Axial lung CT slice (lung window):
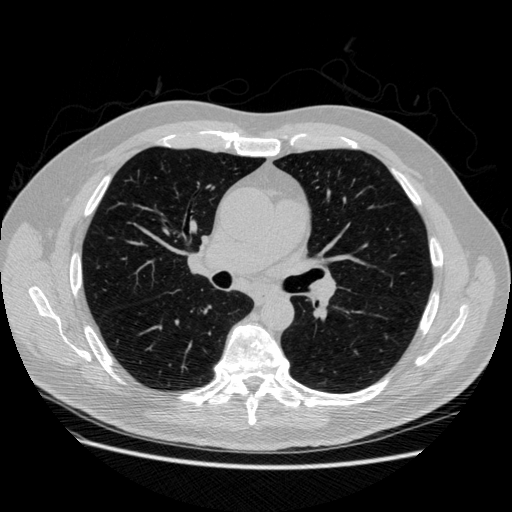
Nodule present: no